Источник состоит из соединенных последовательно идеального источника постоянного напряжения $\mathcal{E}$ и терморезистора, сопротивление которого зависит от температуры по закону$$R=R_0\left(1+\alpha\left(t-t_0\right)\right)$$где $R_0$ — сопротивление резистора при температуре $t_0=0{}^{\circ}\mathrm{C}$, $t$ — установившаяся температура резистора, $\alpha$ — постоянный коэффициент.  На графике приведена нагрузочная кривая источника, т. е. зависимость установившегося напряжения $U_{AB}$ между его клеммами от силы протекающего через него тока $I$. При протекании тока $I_1=0{,}55~\text{А}$ цепь разрывается, т.к. резистор плавится. Температура плавления известна и равна $t_{пл}=306~{}^{\circ}\mathrm{C}$. Мощность тепловых потерь в окружающую среду от нагретого до температуры $t$ резистора равна $N=\beta\left(t-t_{среды}\right)$, где $\beta$ — постоянный неизвестный коэффициент. Считайте, что температура окружающей среды $t_{среды}=t_0$. Определите:
напряжение $\mathcal{E}$ идеального источника;
сопротивление $R_0$;
напряжение $U_{AB}$ между клеммами $A$ и $B$, если к ним подключить резистор сопротивлением $10~\text{Ом}$;
величину $\alpha$;
какую силу тока гарантированно не сможет пропускать аналогичный резистор, имеющий те же значения параметров $R_0$ и $\alpha$, но очень высокую температуру плавления.
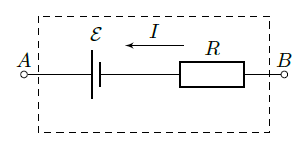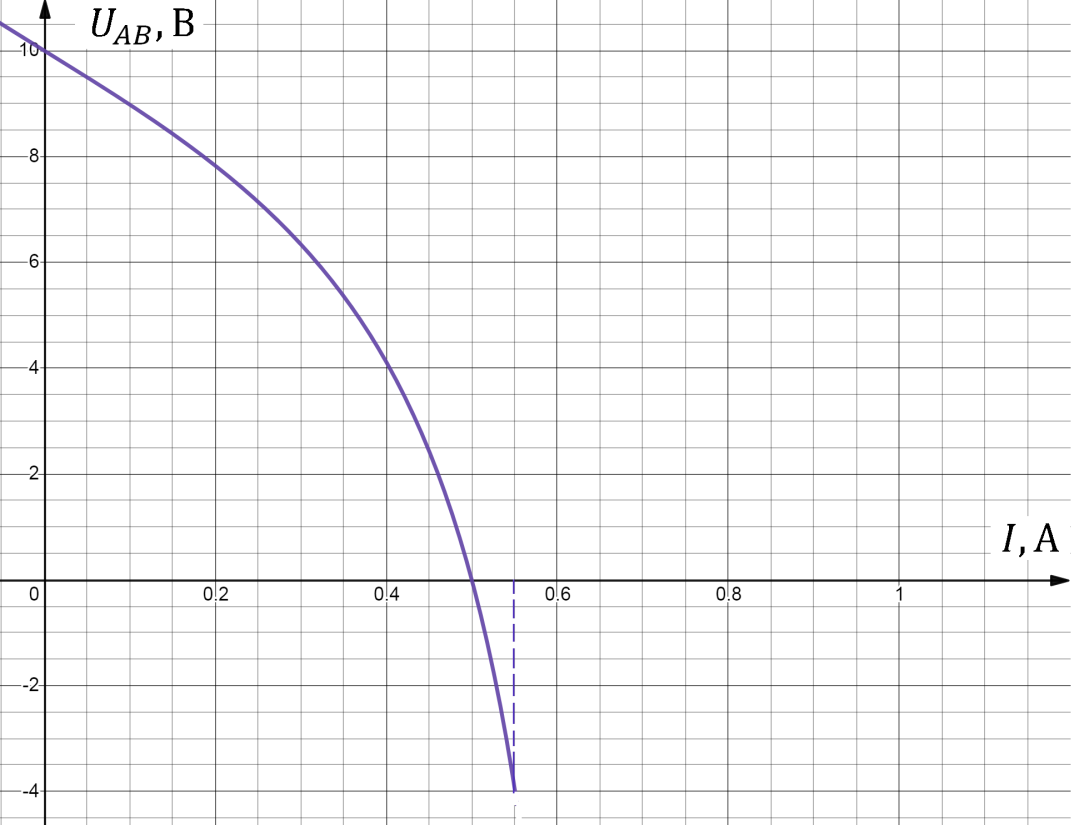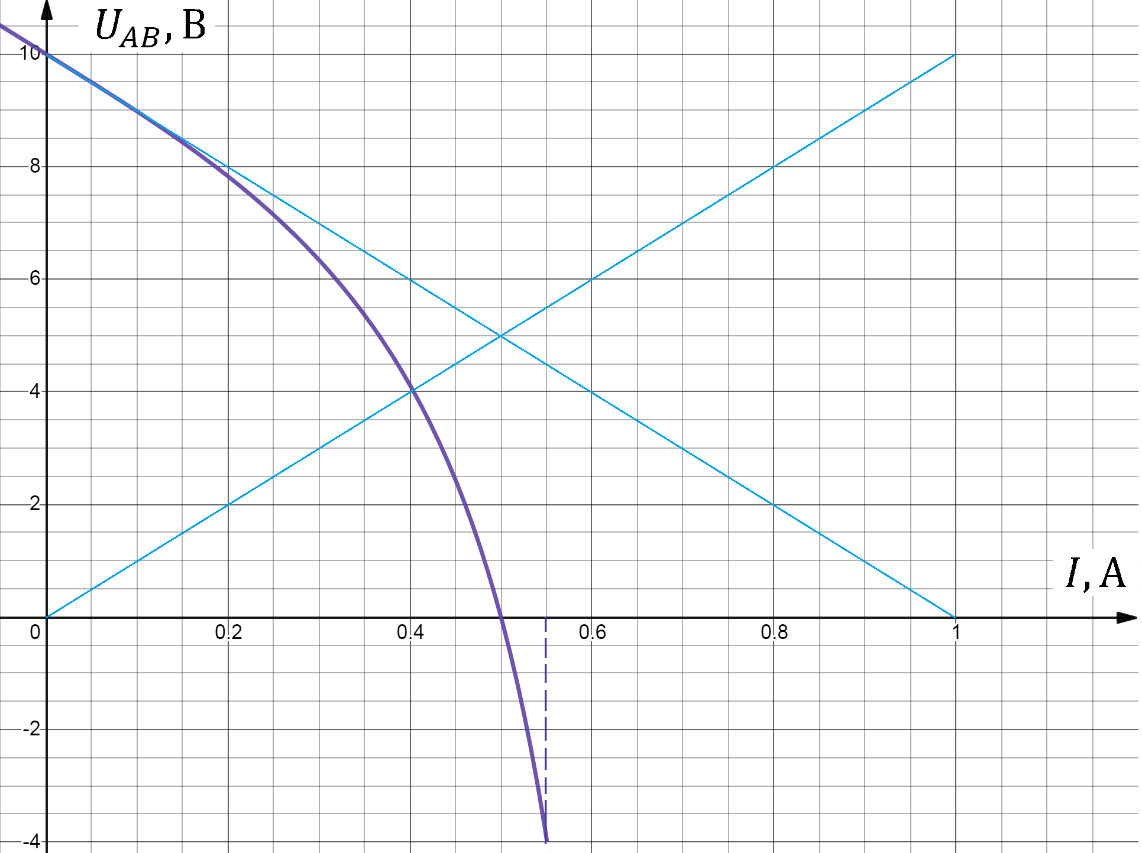
напряжение $\mathcal{E}$ идеального источника;
Решение: При протекании через резистор тока $I$ он нагревается до температуры $t$. В стационарном режиме, выделяющаяся электрическая мощность равна мощности тепловых потерь. Следовательно, $\beta(t-t_0 )=I^2 R_0 \left( 1+ \alpha (t-t_0 ) \right) $, где $\beta$ — коэффициент тепловых потерь. Откуда $$t-t_0 = \cfrac{I^2 R_0}{\beta-I^2 R_0 \alpha }.$$ Установившееся напряжение между клеммами $A$ и $B$ задается выражением: $$U_{AB} = \mathcal E -IR_0 \left(1+ \alpha (t-t_0)\right).$$ Решая систему уравнений, получим: $$U_{AB}= \mathcal E -\cfrac{IR_0 \beta}{\beta-I^2 R_0 \alpha}.\tag{*}$$ При $I=0$ $U_{AB}=\mathcal E$. Из графика найдем $\mathcal E=10~В$.
Ответ: $\mathcal E=10~В$

сопротивление $R_0$;
Решение: При малых $I$ выражение (*) упрощается до: $U_{AB}=\mathcal E-IR_0$. Проведем касательную к начальному участку графика. Из углового коэффициента определяем $R_0=10~{Ом}$.
Ответ: $R_0=10~{Ом}$

напряжение $U_{AB}$ между клеммами $A$ и $B$, если к ним подключить резистор сопротивлением $10~\text{Ом}$;
Решение: Напряжение на клеммах $A$ и $B$, при подключении к ним резистора с сопротивлением $10~{Ом}$, найдем графически. Построим ВАХ резистора на графике с нагрузочной кривой. Пересечение графиков даст искомый ответ $4.0~В$.
Ответ: $4.0~В$

величину $\alpha$;
Решение: График пересекает ось абсцисс при силе тока $0.5~А$. При этом $$\mathcal E=\cfrac{IR_0 \beta}{\beta-I^2 R_0 \alpha},$$ следовательно, $\beta/\alpha=5.0~{Вт}$. Аналогичное значение получается при подстановке других точек. При температуре плавления $$t_{пл}-t_0= \cfrac{I_1^2 R_0}{\beta-I_1^2 R_0 \alpha}= \cfrac{3.025}{1,975\alpha}=306~{}^\circ\mathrm C,$$ откуда $$\alpha=5.1\cdot 10^{-3}~{}^\circ\mathrm C^{-1}.$$
Ответ: $\alpha=5.1\cdot 10^{-3}~{}^\circ\mathrm C^{-1}$

какую силу тока гарантированно не сможет пропускать аналогичный резистор, имеющий те же значения параметров $R_0$ и $\alpha$, но очень высокую температуру плавления.
Решение: Выразим ток в зависимости от температуры $$I^2=\cfrac{\beta(t-t_0)}{R_0 (1+ \alpha(t-t_0))}=\cfrac{\beta}{R_0 \left( 1/(t-t_0)+\alpha \right) }.$$ При $t\to\infty$, $I\to I_{макс}=\sqrt{\beta/(R_0\alpha)}=0.71~А$. Значит любой ток более $0.71~А$ резистор гарантированно не сможет пропустить ни при какой температуре плавления.
Ответ: Резистор не сможет пропускать $I>0.71~А$.
Темы:
T, Цепи, Всероссийские, Цепь с резистором, ТКС